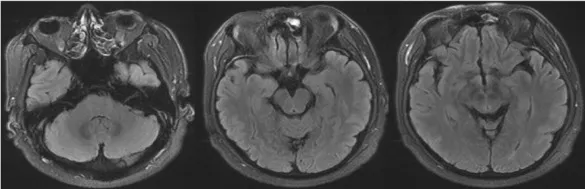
MRI imaging of the patient before and after treatment. (C) Spinal cord MRI revealed spinal cord lesions in the C6-C7 and T2-T3 segments on the T2 sequence.
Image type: radiology (mri)